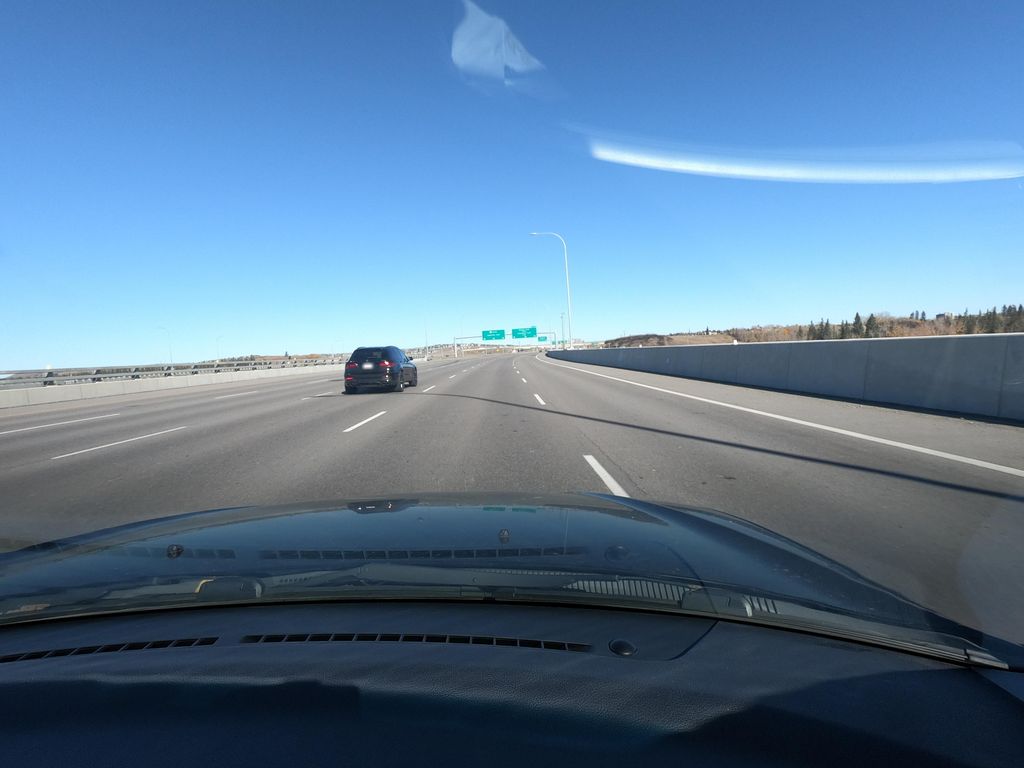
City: calgary